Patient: sex F, age 66
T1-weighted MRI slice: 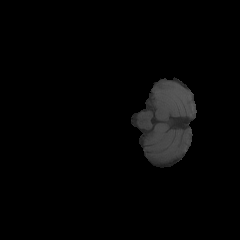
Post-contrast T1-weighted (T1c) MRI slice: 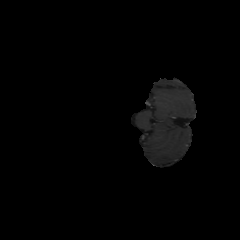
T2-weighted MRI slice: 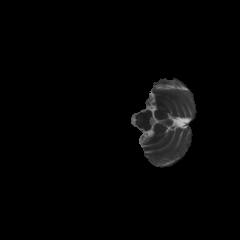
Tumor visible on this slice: no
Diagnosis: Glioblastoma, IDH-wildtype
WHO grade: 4